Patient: sex F, age 55
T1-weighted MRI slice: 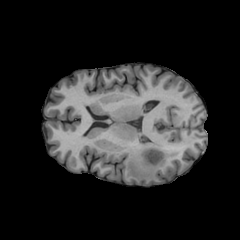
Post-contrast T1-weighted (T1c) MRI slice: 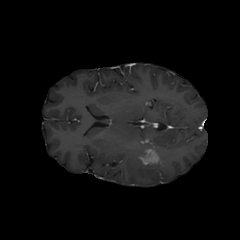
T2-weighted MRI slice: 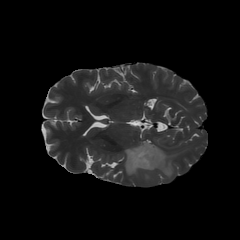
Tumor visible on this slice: yes
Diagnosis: Glioblastoma, IDH-wildtype
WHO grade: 4